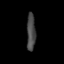
Tissue: lung
Cell type: Epithelial cells
Senescence score: 0.1954
Nuclear area (px): 325
Mean DAPI intensity: 70.145